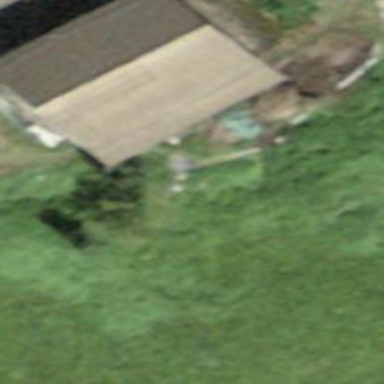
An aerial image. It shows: Gabled roof on farm auxiliary building.